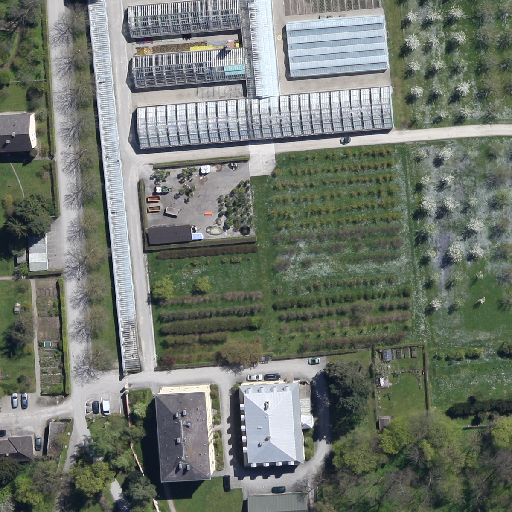
Referring expression: car in the parking area